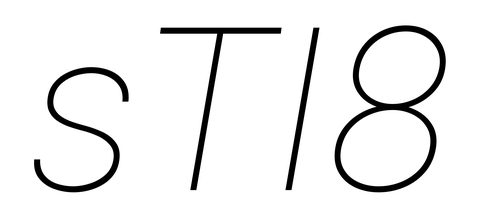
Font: Roboto-Italic_Thin_Italic